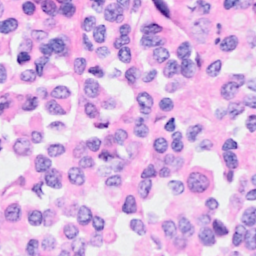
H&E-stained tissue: Breast